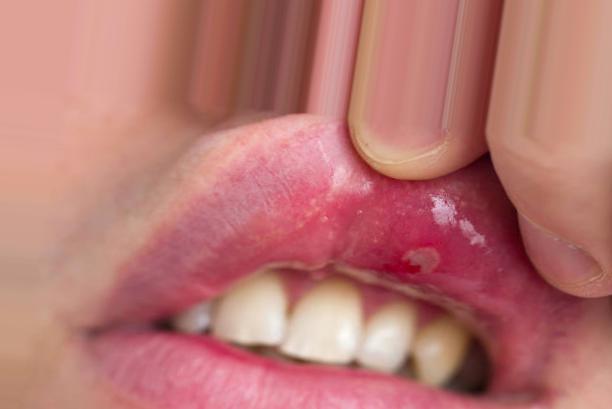
Condition: Mouth Ulcer